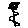
Label: flower